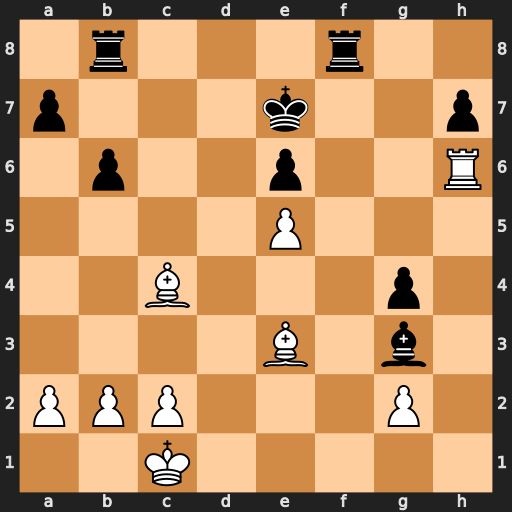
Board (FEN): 1r3r2/p3k2p/1p2p2R/4P3/2B3p1/4B1b1/PPP3P1/2K5
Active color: w
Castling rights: -
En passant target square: -
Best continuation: Rxh7+ Rf7 Bg5+ Kf8 Rh8+ Kg7 Rxb8